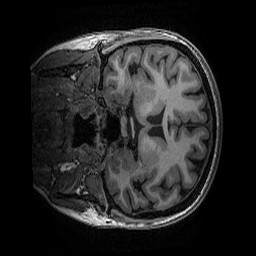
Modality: T1w
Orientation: coronal
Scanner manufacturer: ge
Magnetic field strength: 3 T
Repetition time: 0.008156 s
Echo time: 0.00318 s